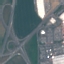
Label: Highway